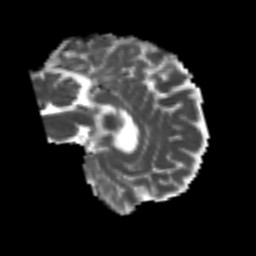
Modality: MD
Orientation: sagittal
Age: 40
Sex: male
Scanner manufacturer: siemens
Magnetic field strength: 3 T
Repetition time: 4.987 s
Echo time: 0.0792 s